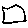
Label: square